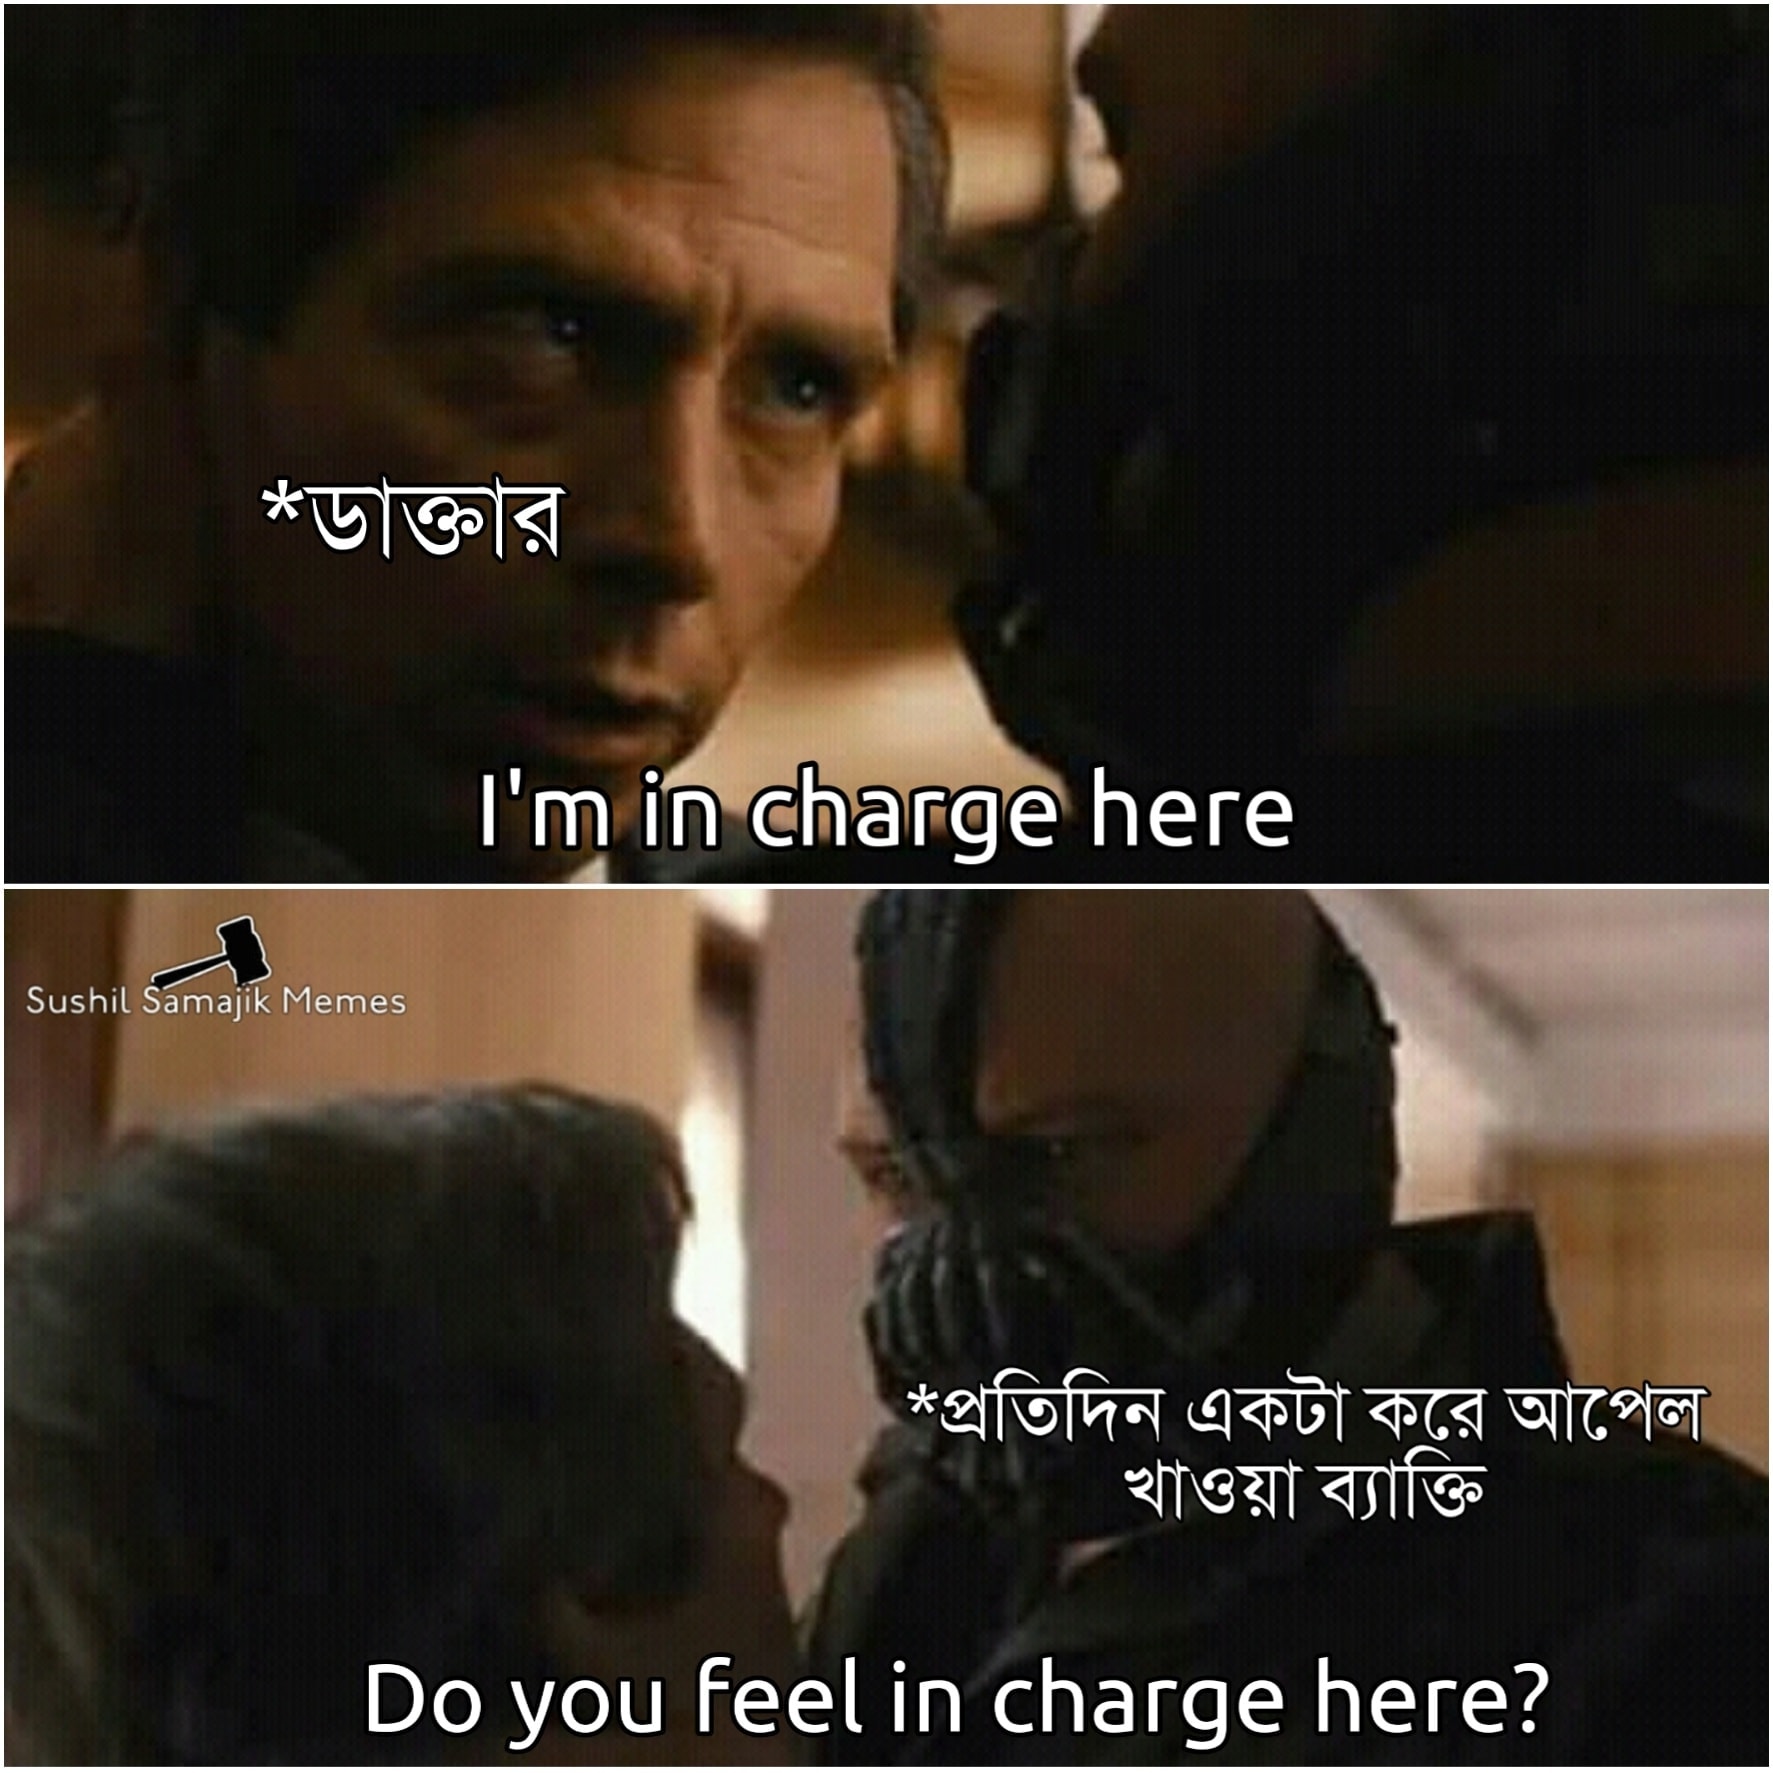
Caption: *ডাক্তার    I'm in charge here   *প্রতিদিন একটা করে আপেল খাওয়া ব্যক্তি          Do you feel in charge here ?
Label: non-hate